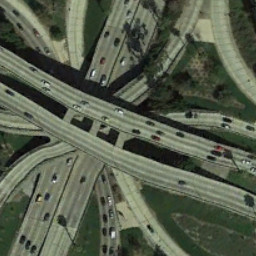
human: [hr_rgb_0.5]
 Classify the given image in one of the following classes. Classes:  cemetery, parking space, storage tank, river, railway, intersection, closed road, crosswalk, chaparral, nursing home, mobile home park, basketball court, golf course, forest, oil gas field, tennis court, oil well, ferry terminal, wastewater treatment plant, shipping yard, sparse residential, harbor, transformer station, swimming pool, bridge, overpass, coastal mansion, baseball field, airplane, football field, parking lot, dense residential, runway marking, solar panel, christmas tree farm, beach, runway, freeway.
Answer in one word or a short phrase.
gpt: overpass